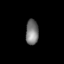
Tissue: lung
Cell type: Epithelial cells
Senescence score: 0.2133
Nuclear area (px): 314
Mean DAPI intensity: 121.653